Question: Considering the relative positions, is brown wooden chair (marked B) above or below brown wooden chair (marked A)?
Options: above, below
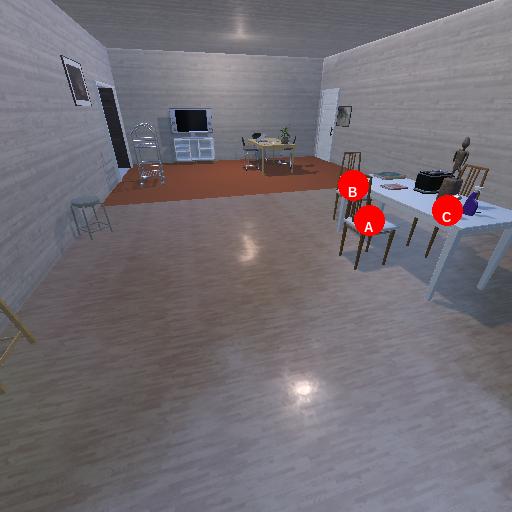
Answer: above